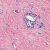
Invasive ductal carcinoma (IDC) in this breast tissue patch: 0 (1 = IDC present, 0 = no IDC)